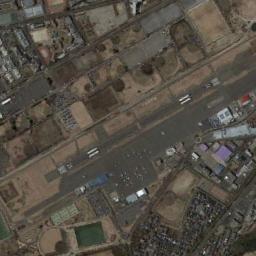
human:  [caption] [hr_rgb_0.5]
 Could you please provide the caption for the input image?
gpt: An airport with some parallel runways and open areas in the vacant lot and some buildings arranged neatly beside .

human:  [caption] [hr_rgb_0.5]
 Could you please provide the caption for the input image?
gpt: An airport is surrounded by many buildings .

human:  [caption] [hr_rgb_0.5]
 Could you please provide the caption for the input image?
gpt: The airport is divided into two triangular areas by several runways .

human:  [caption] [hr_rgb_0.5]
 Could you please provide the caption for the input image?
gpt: A complex airport with many buildings is surrounded by a residential area .

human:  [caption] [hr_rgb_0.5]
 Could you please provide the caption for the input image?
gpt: The runway of the airport is surrounded by buildings .